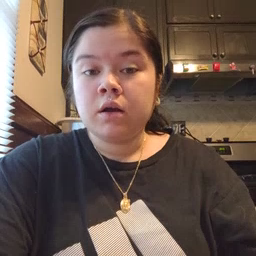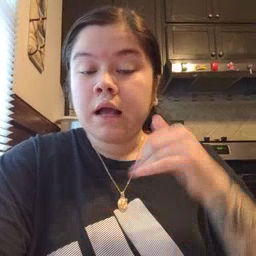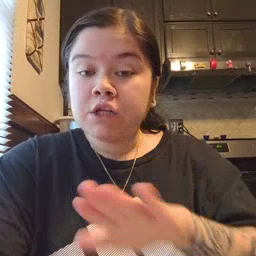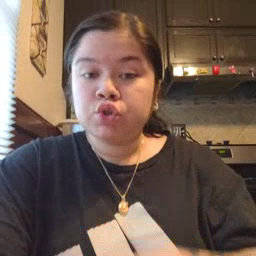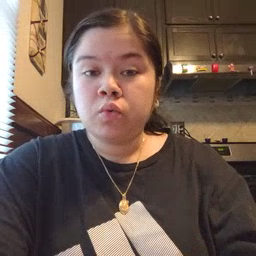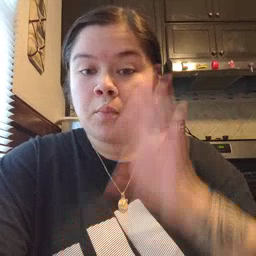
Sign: into